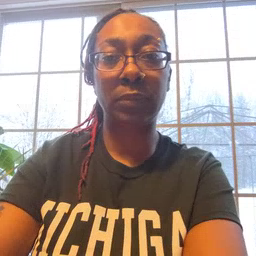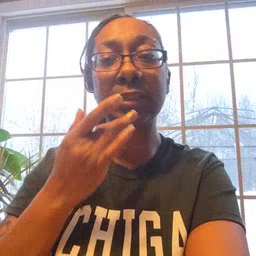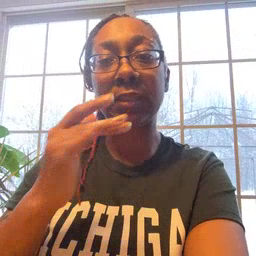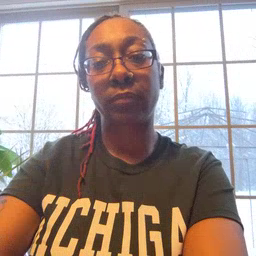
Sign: taste